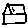
Label: house